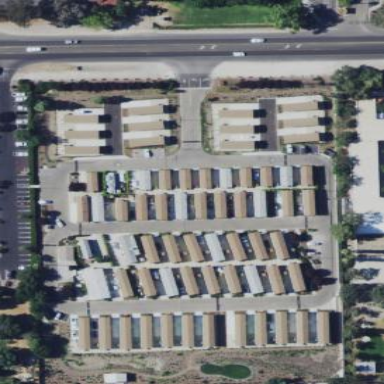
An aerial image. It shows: Residential area that also serves as caravan site.